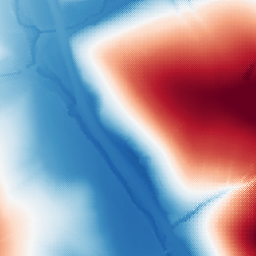
Category: trend_removal
Decomposition family: polynomial
Decomposition parameters: degree: 2
Upsampling method: regularized
Upsampling parameters: scale: 4
lambda_reg: 0.1
Upsampling scale: 4